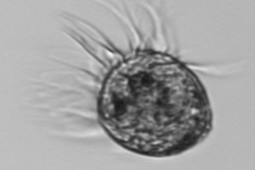
Label: Pelagostrobilidium